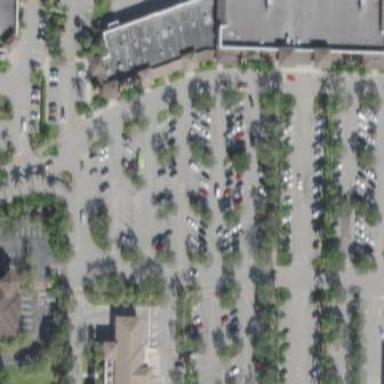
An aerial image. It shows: Retail area.